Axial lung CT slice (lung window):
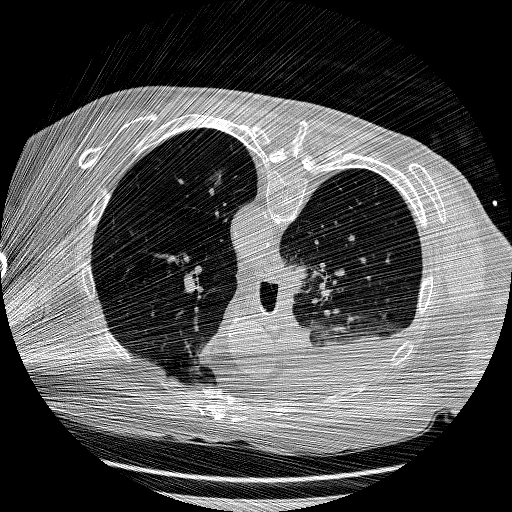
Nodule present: no